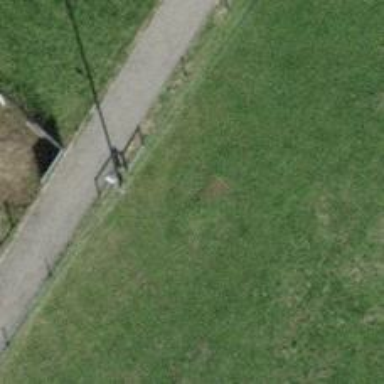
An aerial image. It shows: Bench for seating.